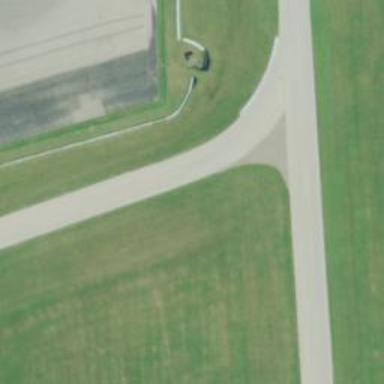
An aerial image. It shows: Raceway road.